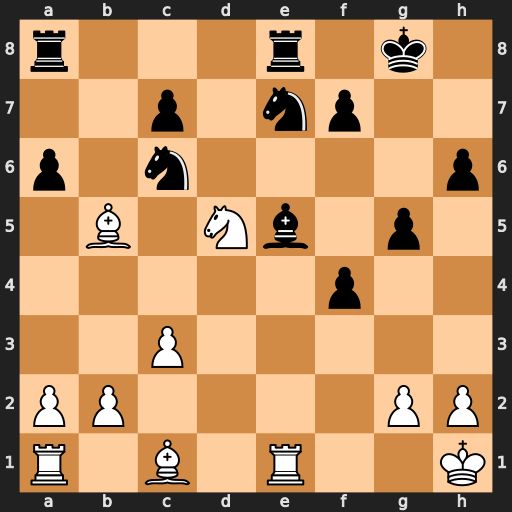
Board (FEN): r3r1k1/2p1np2/p1n4p/1B1Nb1p1/5p2/2P5/PP4PP/R1B1R2K
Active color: w
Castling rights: -
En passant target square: -
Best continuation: Nxe7+ Rxe7 Bxc6